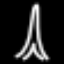
Label: The Eiffel Tower